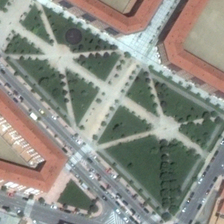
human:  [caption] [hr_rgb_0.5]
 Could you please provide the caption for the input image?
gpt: they are red buildings, gray roads, many color cars, green trees and grassland .

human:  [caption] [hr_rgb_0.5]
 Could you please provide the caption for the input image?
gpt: there are many buildings, roads, cars, trees and grassland .

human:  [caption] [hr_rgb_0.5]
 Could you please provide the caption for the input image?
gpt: there are many buildings, roads, cars, trees and grassland .

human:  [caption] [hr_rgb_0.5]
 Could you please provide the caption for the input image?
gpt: they are red buildings, gray roads, many color cars, green trees and grassland .

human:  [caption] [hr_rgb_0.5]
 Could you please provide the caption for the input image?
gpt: there are many buildings, roads, cars, trees and grassland .